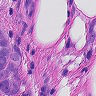
Metastatic tissue present: yes